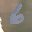
Label: 6